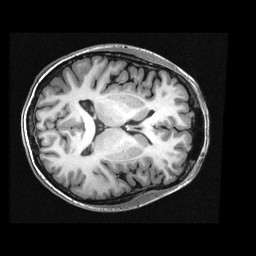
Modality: T1w
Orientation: axial
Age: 25
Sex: female